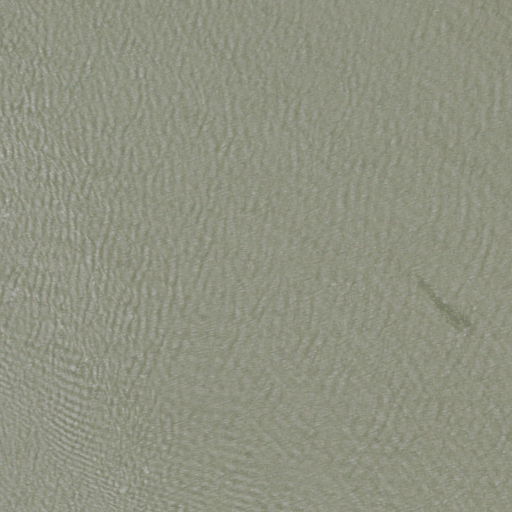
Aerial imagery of bar in California named Benicia Shoals containing only open water